Aerial crown-view tile of a tropical tree (Barro Colorado Island, Panama), acquired 20250915:
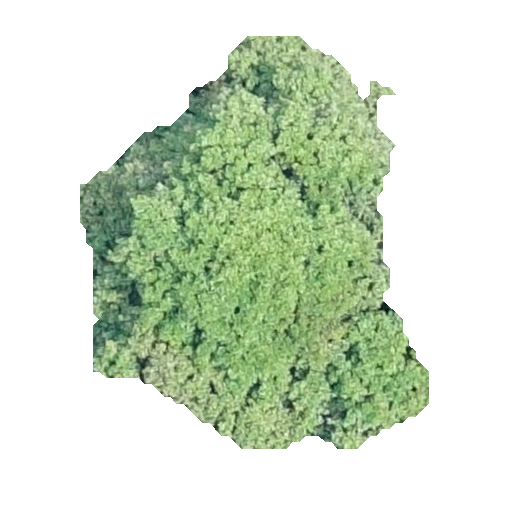
Species: Prioria copaifera
GBIF accepted scientific name: Prioria copaifera
Crown area: 144.492 m²